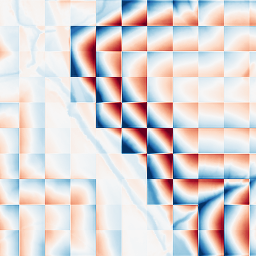
Category: wavelet
Decomposition family: wavelet_dwt
Decomposition parameters: wavelet: haar
level: 5
Upsampling method: quintic
Upsampling parameters: scale: 2
Upsampling scale: 2